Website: ulta-beauty
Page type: billing-address
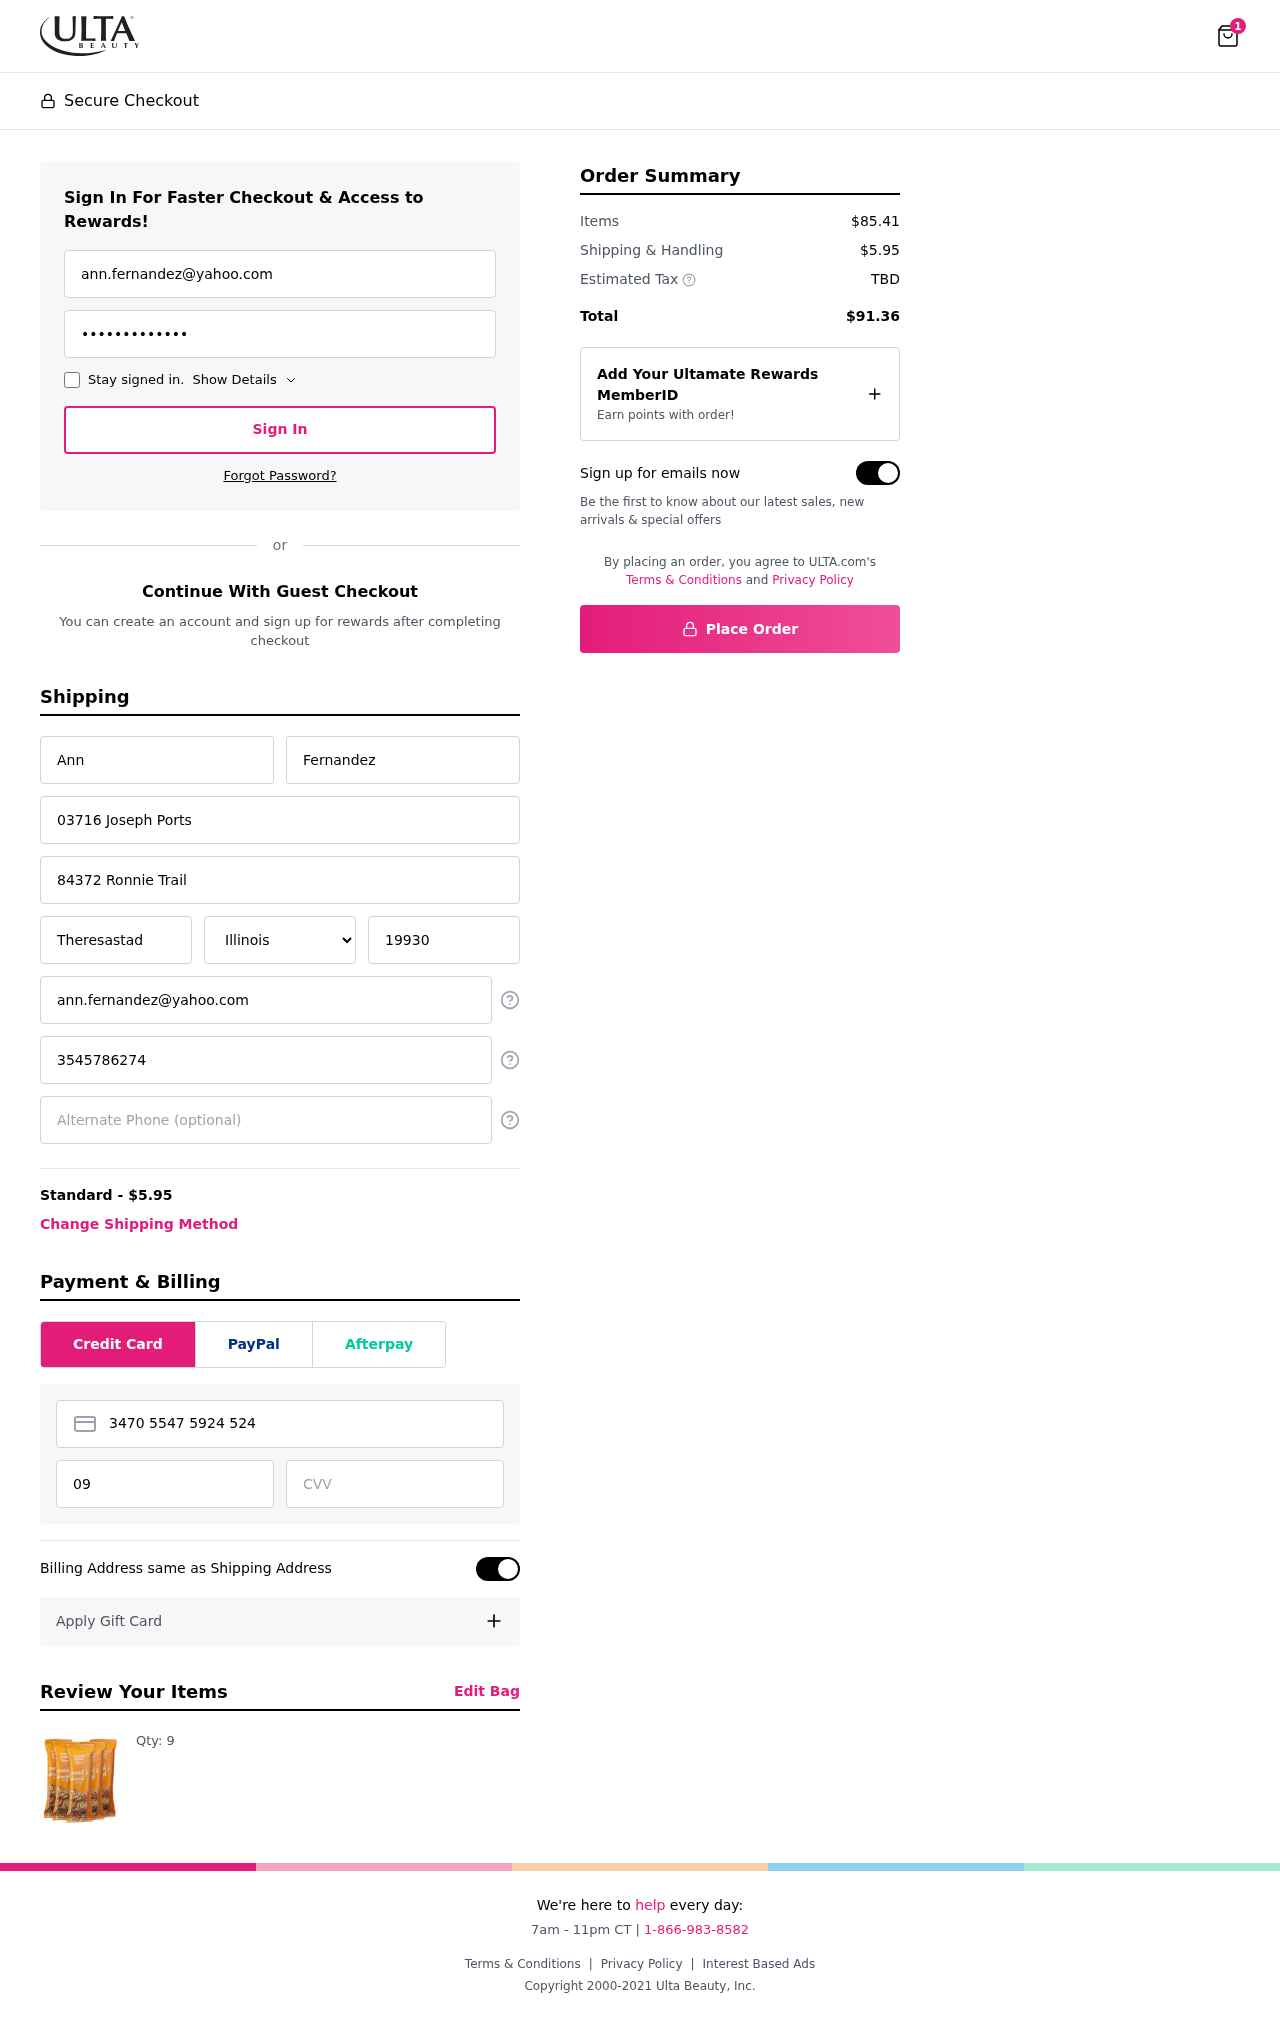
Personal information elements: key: PII_STATE
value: Illinois
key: PII_EMAIL
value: ann.fernandez@yahoo.com
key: PII_FIRSTNAME
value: Ann
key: PII_LASTNAME
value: Fernandez
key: PII_STREET
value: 03716 Joseph Ports
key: PII_STREET2
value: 84372 Ronnie Trail
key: PII_CITY
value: Theresastad
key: PII_POSTCODE
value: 19930
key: PII_PHONE
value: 3545786274
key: PII_CARD_NUMBER
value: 3470 5547 5924 524
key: PII_CARD_EXPIRY
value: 09/28
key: PII_CARD_CVV
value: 0584
Product elements: key: PRODUCT1_QUANTITY
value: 9
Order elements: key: ORDER_NUM_ITEMS
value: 1
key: ORDER_SHIPPING_COST
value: $5.95
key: ORDER_SUBTOTAL
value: $85.41
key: ORDER_TOTAL
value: $91.36